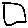
Label: square